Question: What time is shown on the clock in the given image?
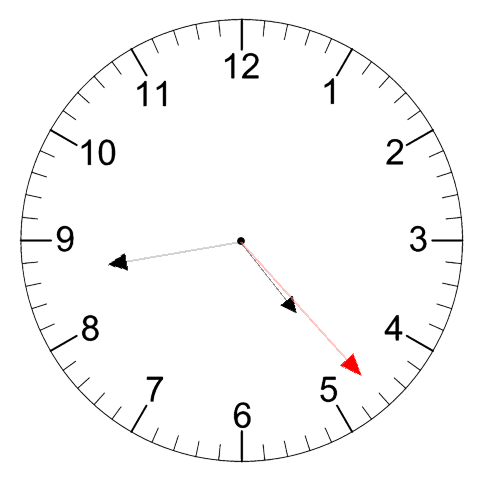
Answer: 04:43:23